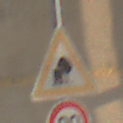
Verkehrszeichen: UnzureichendesLichtraumprofil
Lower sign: Geschwindigkeit80
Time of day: SunriseSunset
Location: Roofed (Suburban)
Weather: Clear
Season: NotSpecified
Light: Natural